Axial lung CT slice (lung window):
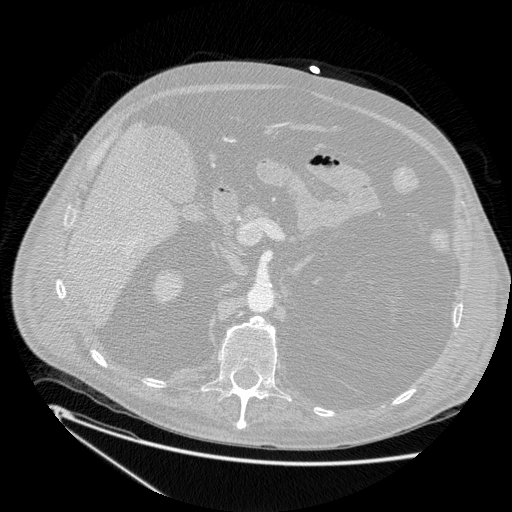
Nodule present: no